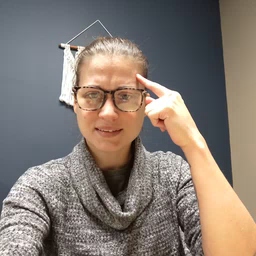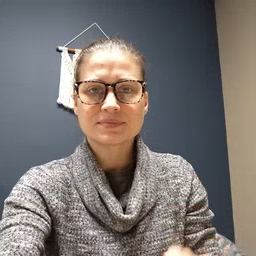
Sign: think